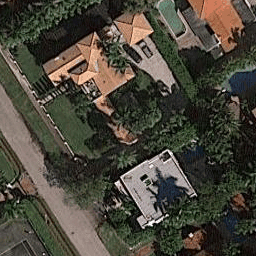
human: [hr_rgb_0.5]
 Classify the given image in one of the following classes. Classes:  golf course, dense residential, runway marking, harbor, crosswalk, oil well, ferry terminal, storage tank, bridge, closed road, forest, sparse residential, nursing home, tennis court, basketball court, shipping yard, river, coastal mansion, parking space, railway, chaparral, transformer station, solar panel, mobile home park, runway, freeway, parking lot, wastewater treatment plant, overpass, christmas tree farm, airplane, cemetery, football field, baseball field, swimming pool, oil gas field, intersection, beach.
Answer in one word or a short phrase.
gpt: coastal mansion